Question: Here is an example of a graph:

How can I draw this type of graph in an Android layout?
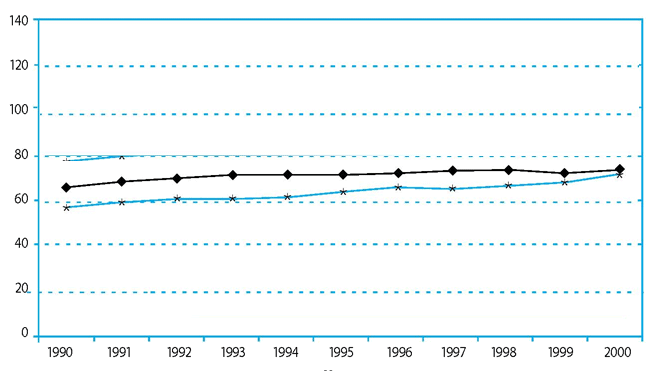
Answer: <URL> can be used in your case.Samples are Also Given.